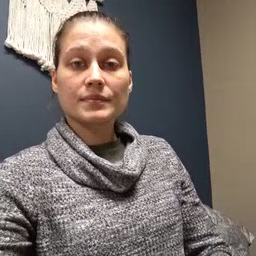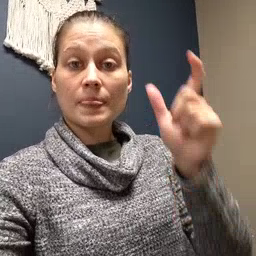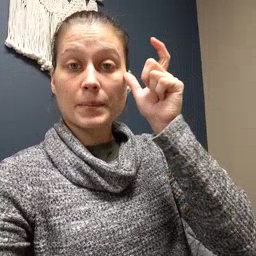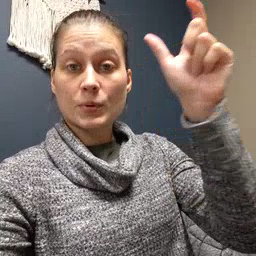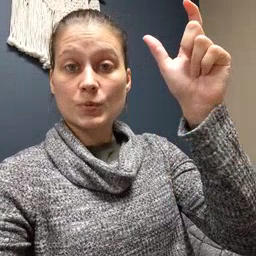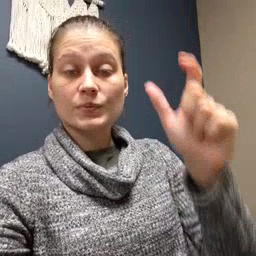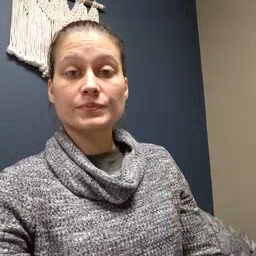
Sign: moon